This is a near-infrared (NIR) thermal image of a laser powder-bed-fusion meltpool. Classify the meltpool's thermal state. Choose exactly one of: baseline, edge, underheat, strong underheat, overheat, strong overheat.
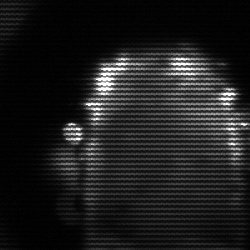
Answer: baseline